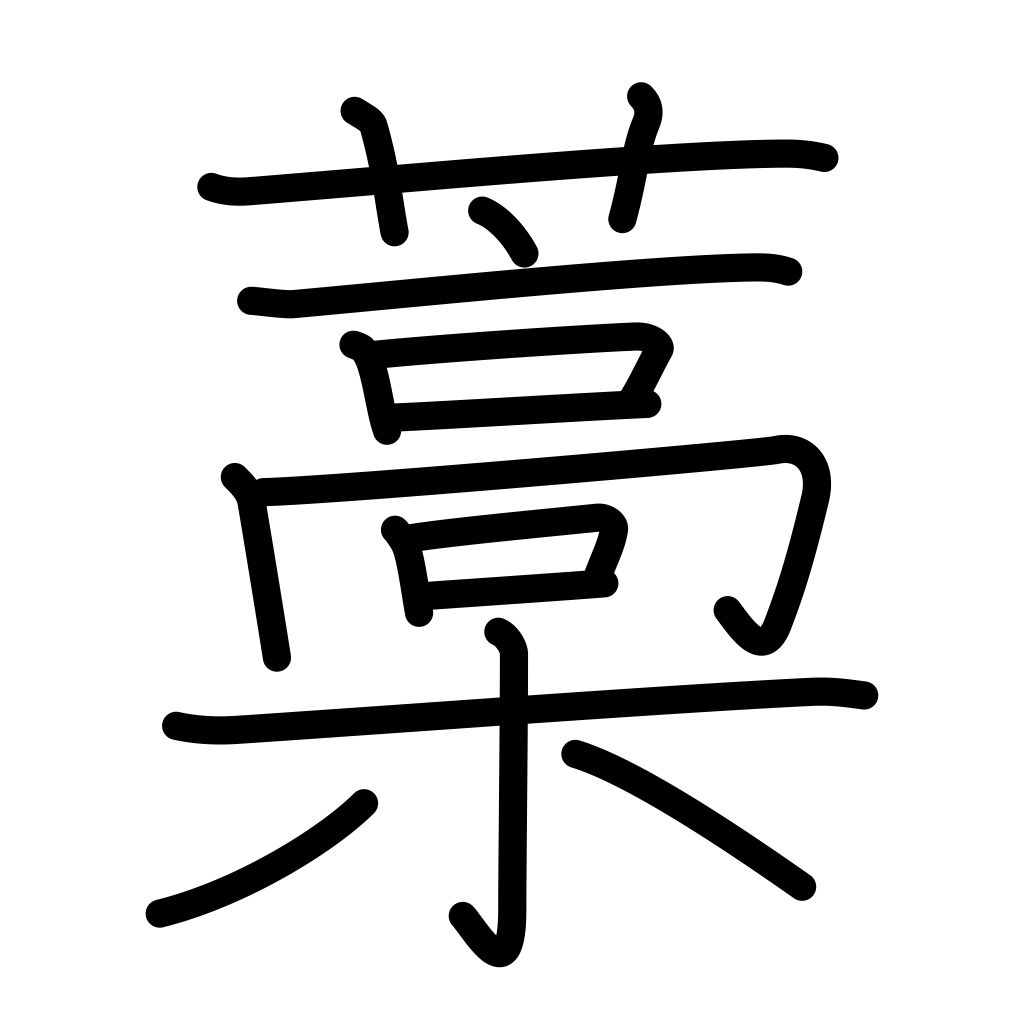
Meaning: straw